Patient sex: F
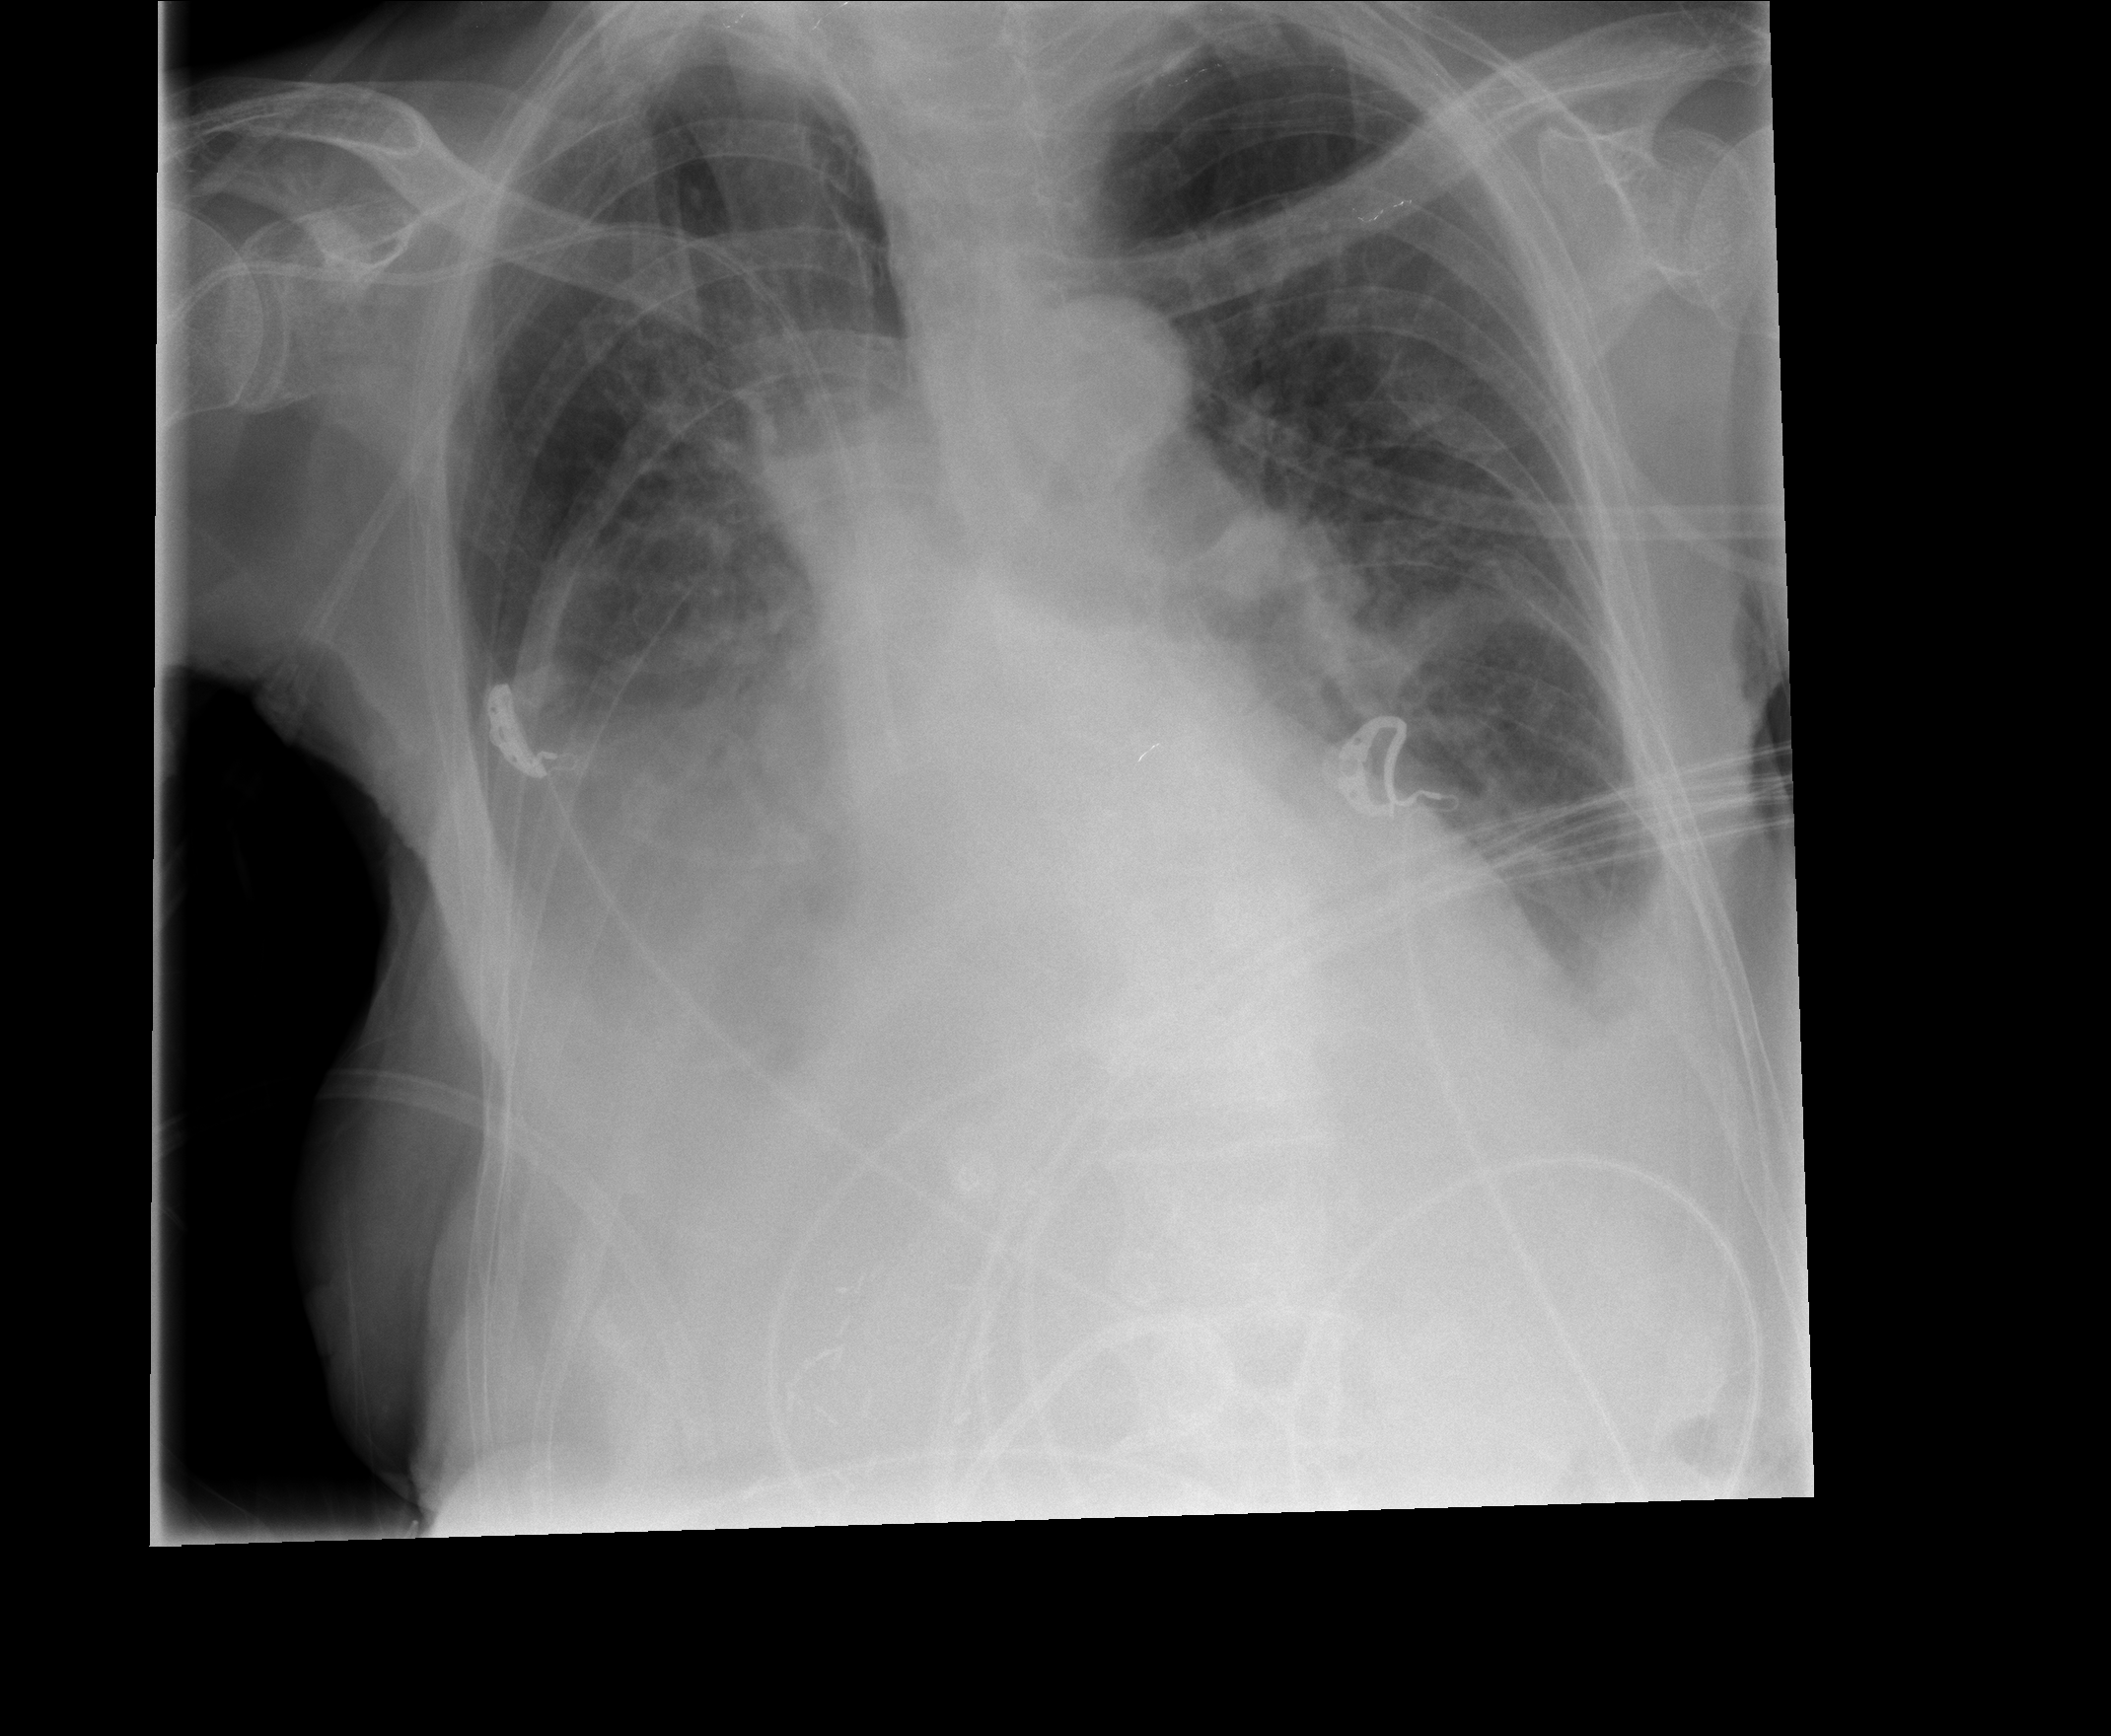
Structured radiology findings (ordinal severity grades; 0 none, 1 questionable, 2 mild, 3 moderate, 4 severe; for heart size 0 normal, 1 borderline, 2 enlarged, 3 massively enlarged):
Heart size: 2
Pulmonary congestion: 2
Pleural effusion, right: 2
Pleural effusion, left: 2
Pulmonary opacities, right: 1
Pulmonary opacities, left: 1
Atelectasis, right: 2
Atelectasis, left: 2